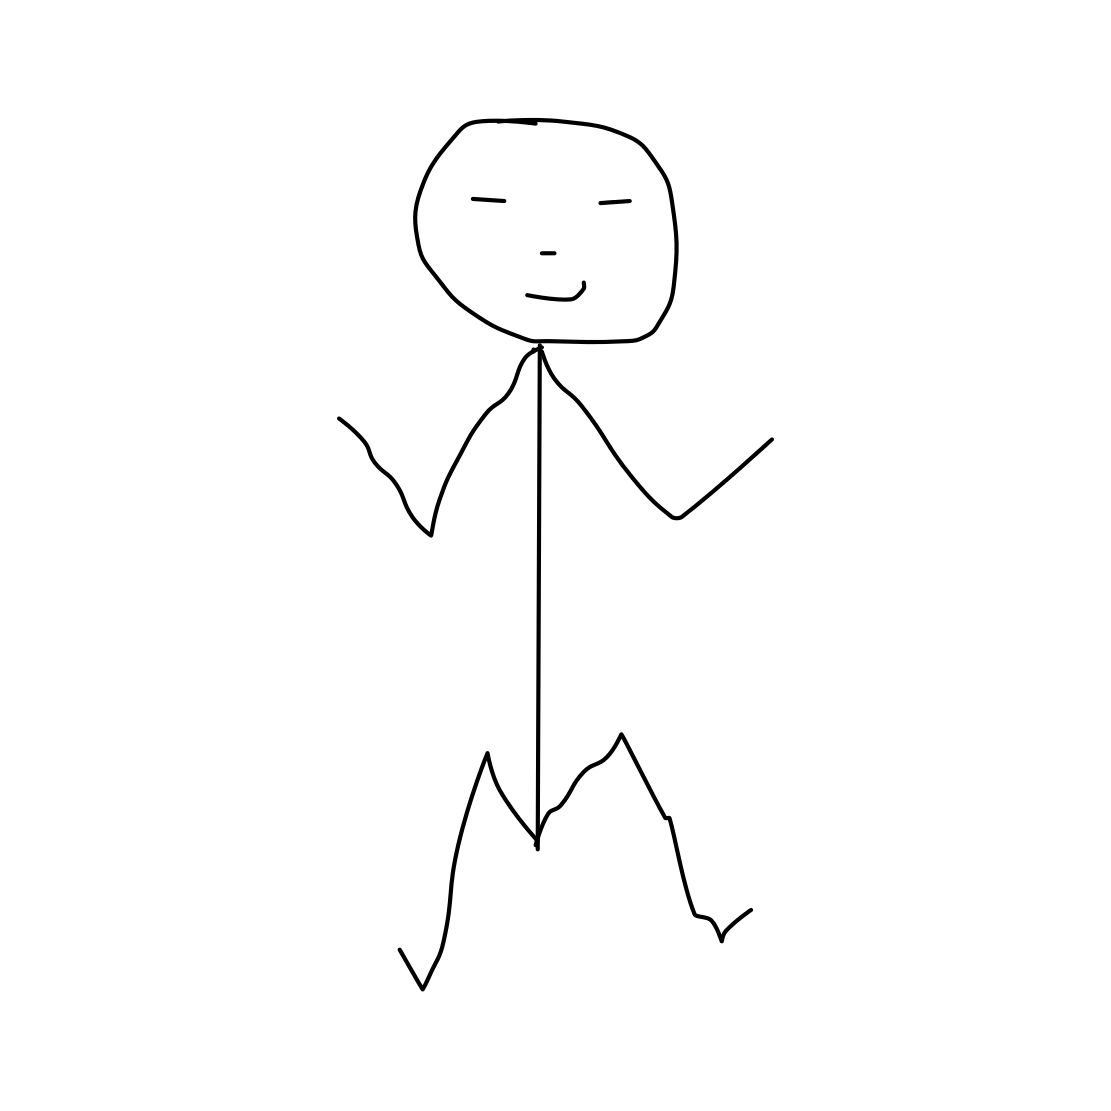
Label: person walking